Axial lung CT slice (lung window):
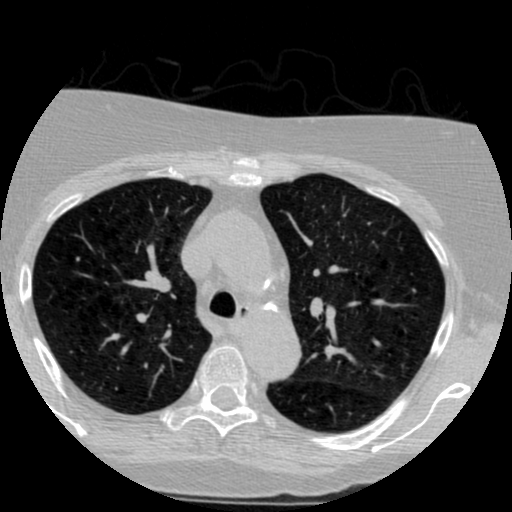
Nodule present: no